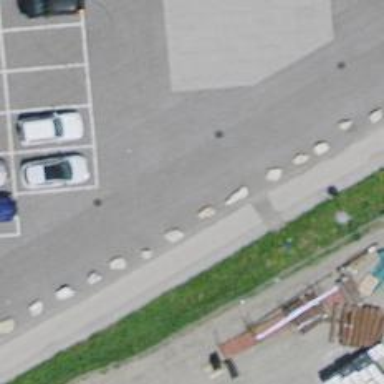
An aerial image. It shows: Block barrier.